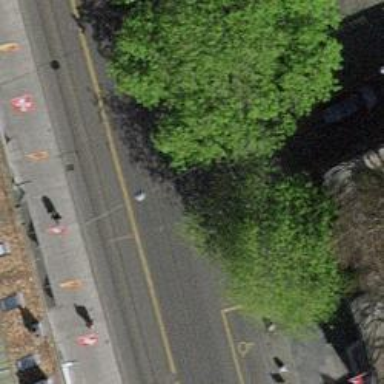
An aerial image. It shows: Residential road with asphalt surface. There are tram tracks with overhead trolley wires. Both sides of the road have sidewalks. The road is electrified with contact lines.